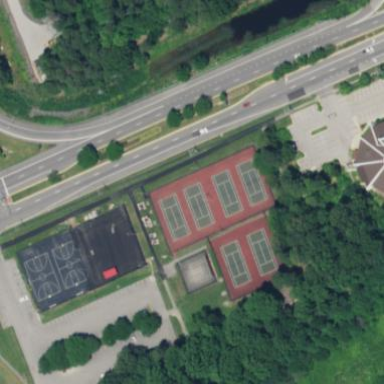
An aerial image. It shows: Tennis court on pitch.